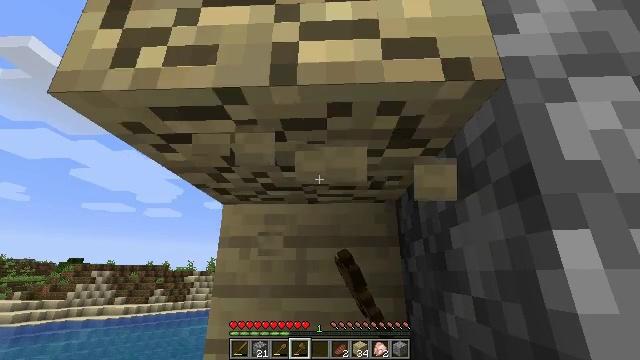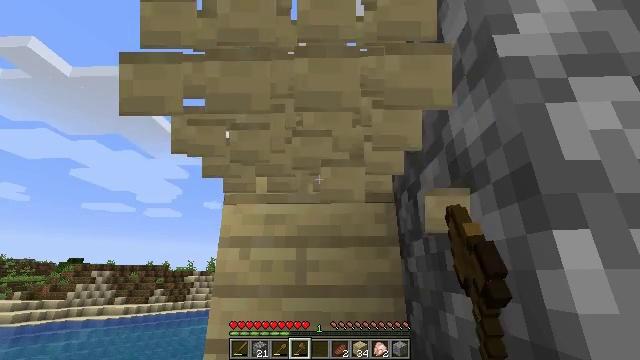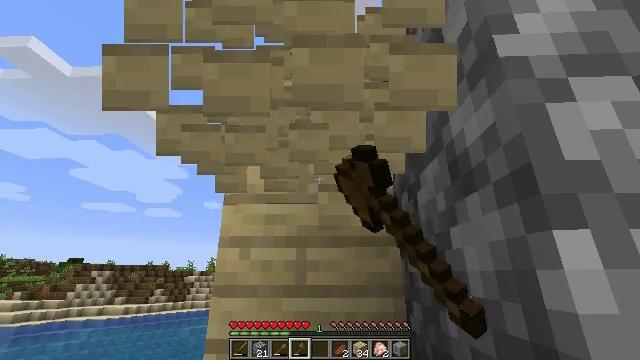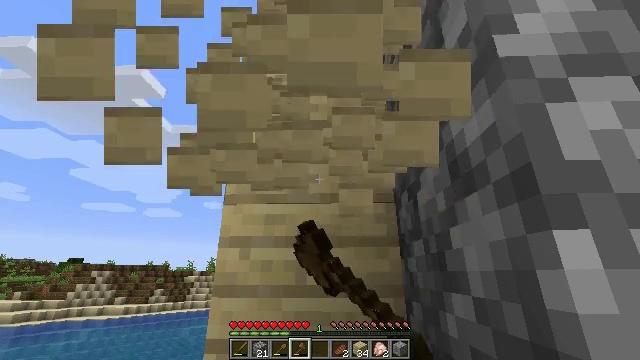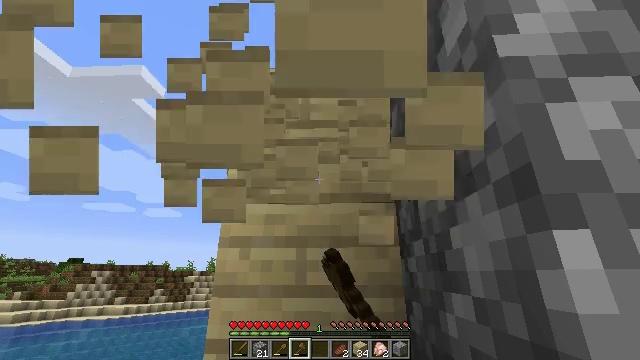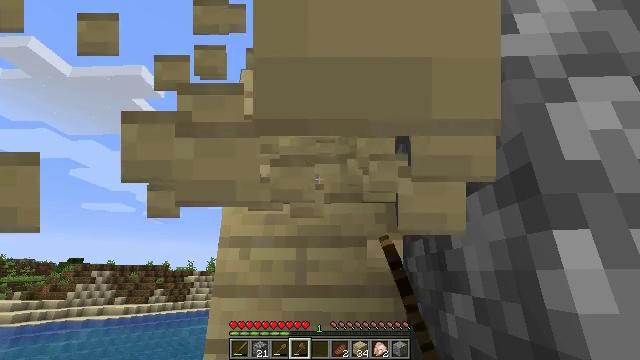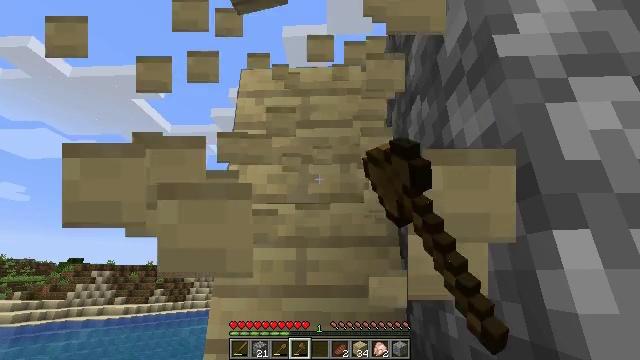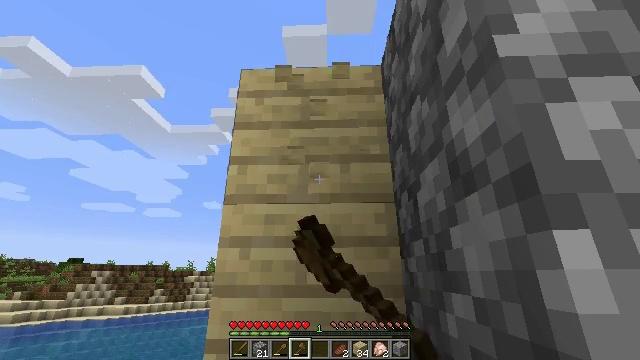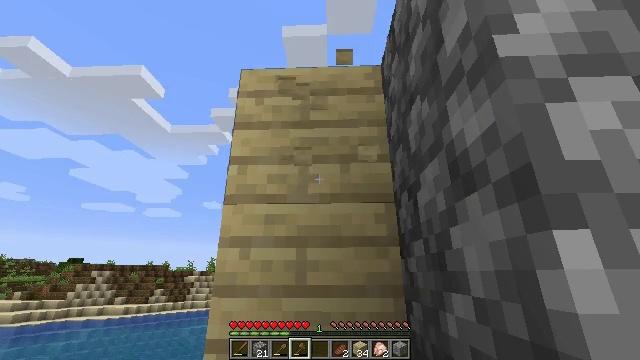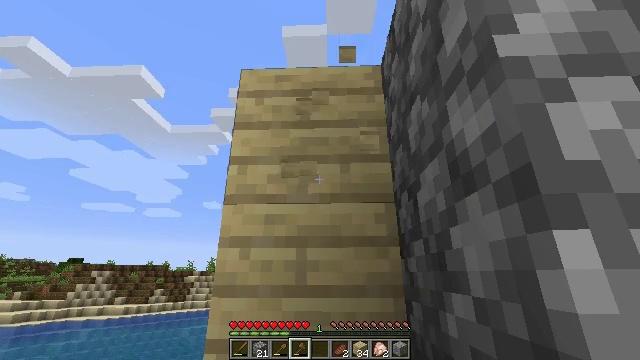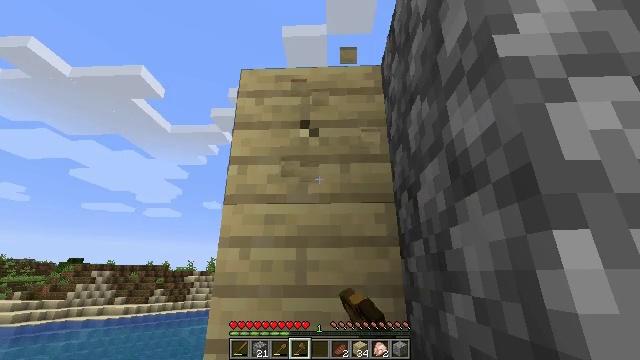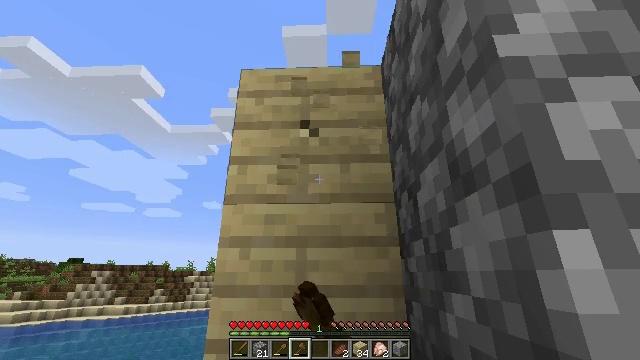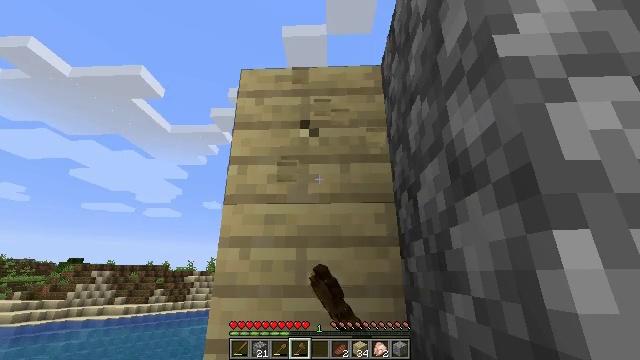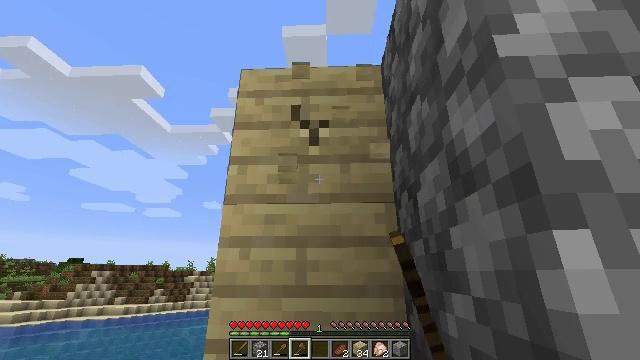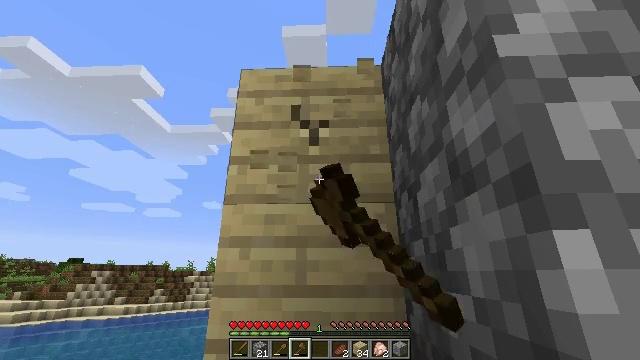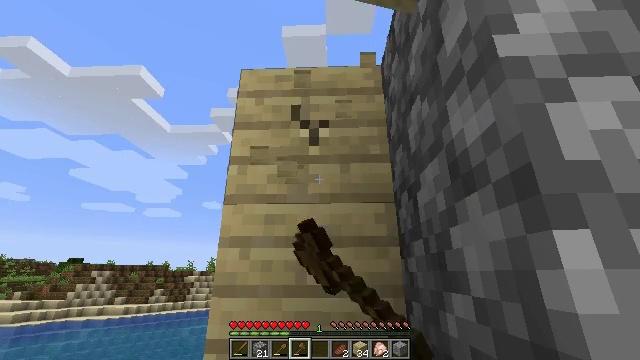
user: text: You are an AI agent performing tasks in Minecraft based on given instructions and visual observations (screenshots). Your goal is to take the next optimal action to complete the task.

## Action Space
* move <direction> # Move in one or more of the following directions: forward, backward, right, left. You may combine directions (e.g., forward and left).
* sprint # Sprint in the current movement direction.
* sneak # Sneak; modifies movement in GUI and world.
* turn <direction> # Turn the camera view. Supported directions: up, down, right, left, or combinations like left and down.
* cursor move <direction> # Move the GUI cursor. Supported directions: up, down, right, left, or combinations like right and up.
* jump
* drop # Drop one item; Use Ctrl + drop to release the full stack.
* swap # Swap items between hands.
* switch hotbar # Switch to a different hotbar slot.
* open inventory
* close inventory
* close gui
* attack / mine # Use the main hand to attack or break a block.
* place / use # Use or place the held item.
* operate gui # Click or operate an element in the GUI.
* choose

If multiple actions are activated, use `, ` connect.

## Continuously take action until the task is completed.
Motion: motion action
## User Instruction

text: Attack the birch planks to recycle them.
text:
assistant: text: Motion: attack / mine
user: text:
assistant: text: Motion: attack / mine
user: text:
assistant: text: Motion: attack / mine
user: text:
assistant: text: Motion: attack / mine
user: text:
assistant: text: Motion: attack / mine
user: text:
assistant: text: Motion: attack / mine
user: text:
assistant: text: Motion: attack / mine
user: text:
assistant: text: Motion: attack / mine
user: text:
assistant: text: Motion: attack / mine
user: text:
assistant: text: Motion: attack / mine
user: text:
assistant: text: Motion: attack / mine
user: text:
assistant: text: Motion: attack / mine
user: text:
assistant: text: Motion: attack / mine
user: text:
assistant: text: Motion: attack / mine
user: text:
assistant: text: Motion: attack / mine
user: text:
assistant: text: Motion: attack / mine
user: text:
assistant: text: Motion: attack / mine
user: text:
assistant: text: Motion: attack / mine
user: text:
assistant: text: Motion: attack / mine
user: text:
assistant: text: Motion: attack / mine
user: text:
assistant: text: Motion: attack / mine
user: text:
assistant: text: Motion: attack / mine
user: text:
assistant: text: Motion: attack / mine
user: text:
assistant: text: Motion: attack / mine
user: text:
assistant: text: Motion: attack / mine
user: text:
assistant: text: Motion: attack / mine
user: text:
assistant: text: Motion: attack / mine
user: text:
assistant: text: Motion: attack / mine
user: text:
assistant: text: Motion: attack / mine
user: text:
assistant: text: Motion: attack / mine